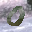
Label: 0